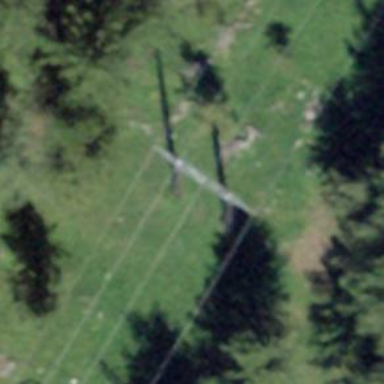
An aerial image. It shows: H-frame designed tower for power lines.